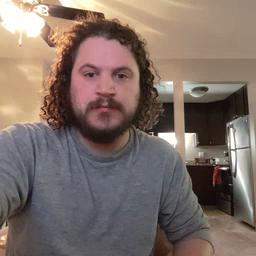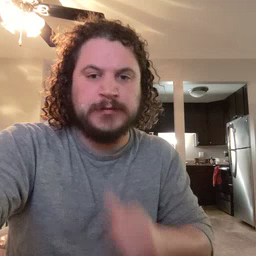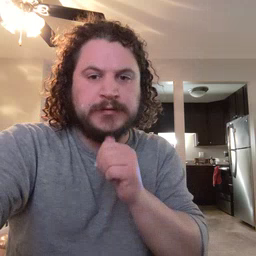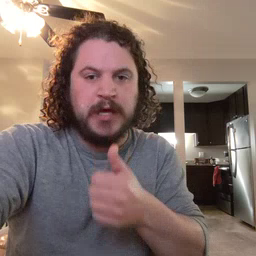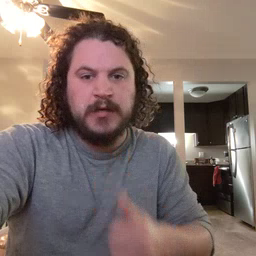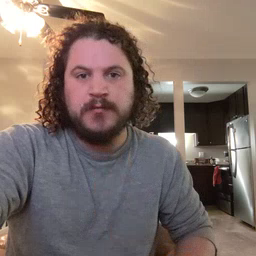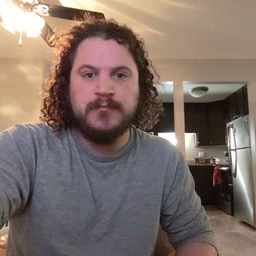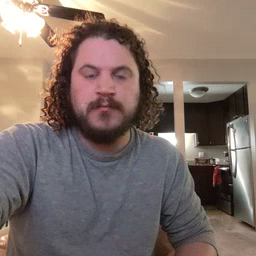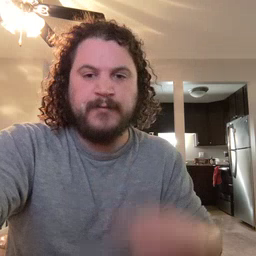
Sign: not